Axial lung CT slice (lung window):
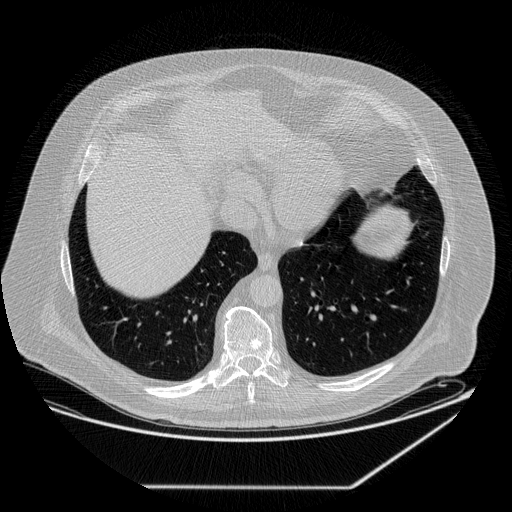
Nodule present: no